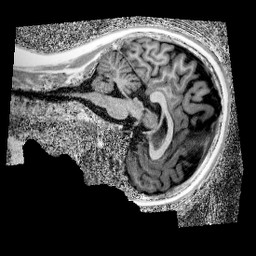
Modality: UNIT1_denoised
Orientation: sagittal
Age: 11
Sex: male
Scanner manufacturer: siemens
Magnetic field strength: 3 T
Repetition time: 4 s
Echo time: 0.00299 s